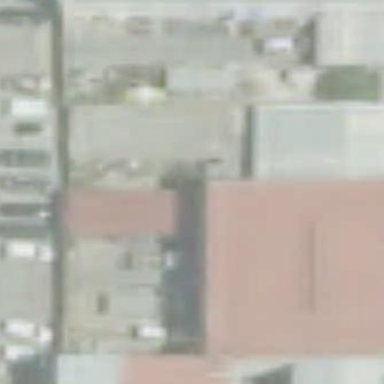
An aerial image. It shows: Warehouse building.